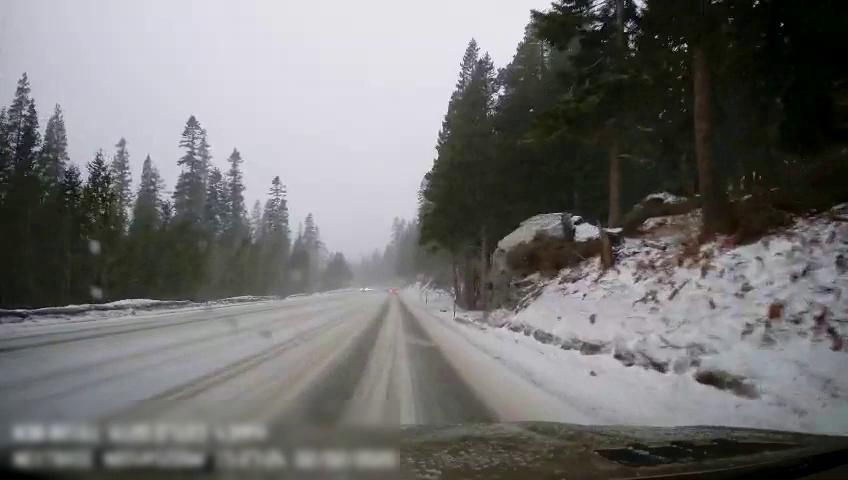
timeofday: Day
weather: Snowy
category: Drivable Space